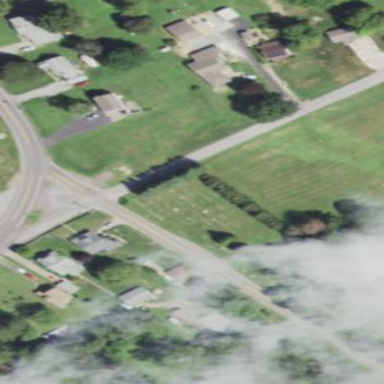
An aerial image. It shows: Graveyard.